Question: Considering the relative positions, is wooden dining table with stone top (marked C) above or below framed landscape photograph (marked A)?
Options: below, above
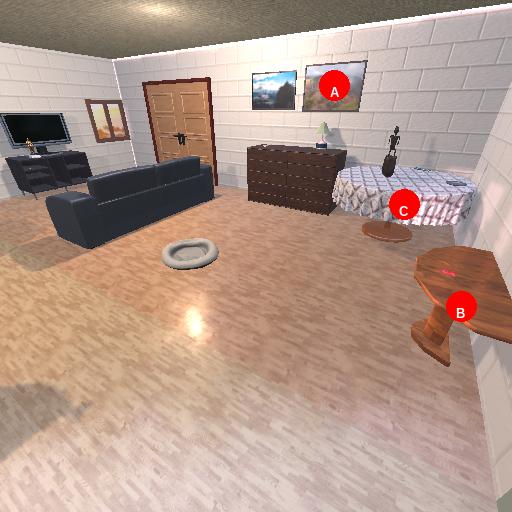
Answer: below